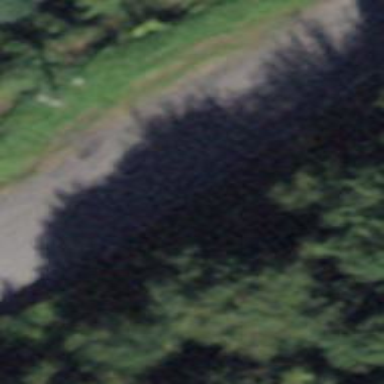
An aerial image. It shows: Passing place on the road.